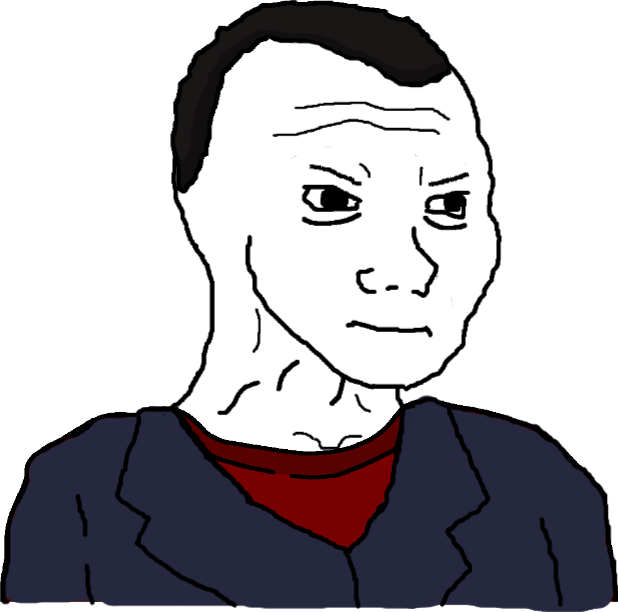
Label: 5_Doomer